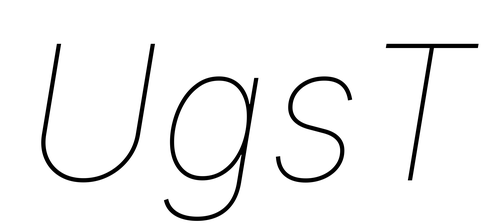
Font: Inter-Italic_Thin_Italic